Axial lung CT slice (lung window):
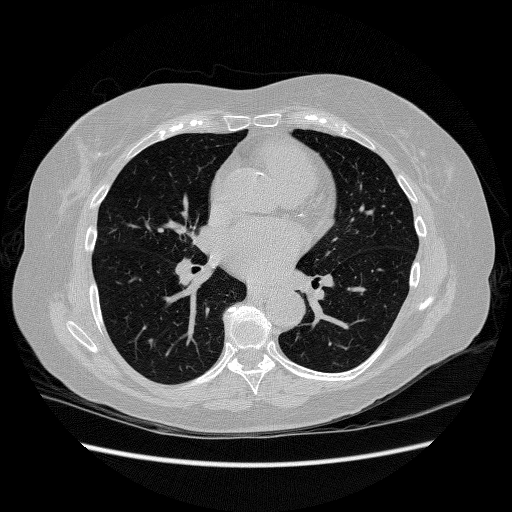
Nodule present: no